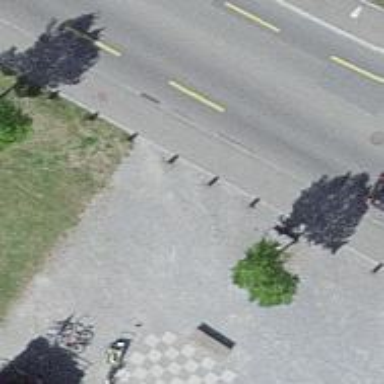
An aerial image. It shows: Bicycle rental service.